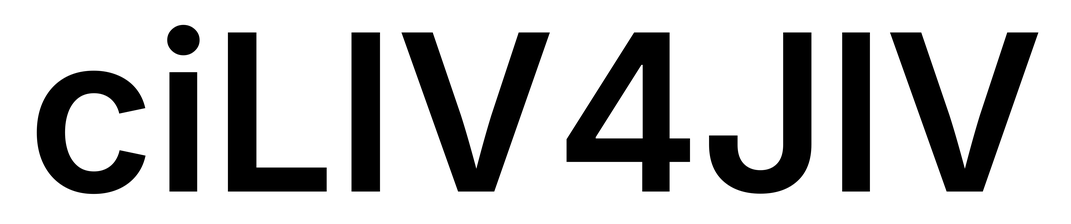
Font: Inter_SemiBold